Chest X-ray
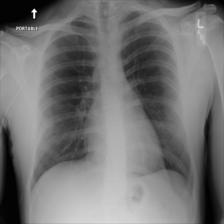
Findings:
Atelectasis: negative
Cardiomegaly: negative
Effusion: negative
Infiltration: negative
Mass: negative
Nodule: negative
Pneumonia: negative
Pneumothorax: negative
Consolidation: negative
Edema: negative
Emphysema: negative
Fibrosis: negative
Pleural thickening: negative
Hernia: negative